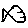
Label: fish